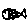
Label: fish